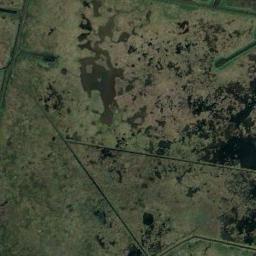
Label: wetland